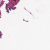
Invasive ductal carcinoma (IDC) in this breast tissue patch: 0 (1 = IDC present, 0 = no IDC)